Question: I have a solution, where I use Nuget for managing my packages.
Using Nuget, I have installed ie. entity framework in X projects in a solution. After, I have added a new project, and I want to install the entity framework in my new project.
However, when I open the nuget package manager, I cannot click install on existing packages I use. So how do I install the entity framework in my new projects?

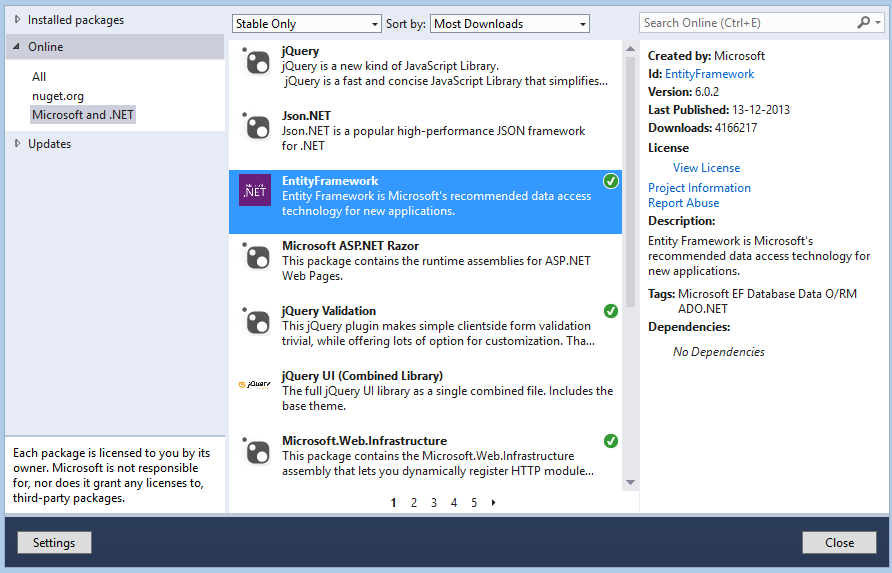
Answer: Easiest way would be to use <URL>. Just select your project from the dropdown and run this command:
'''
Install-Package EntityFramework
'''
You can also use <URL>, maybe that won't show those packages as installed.